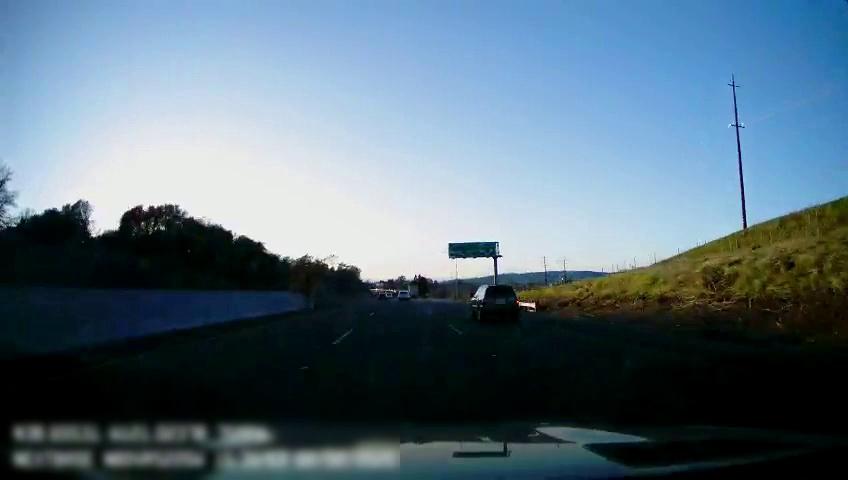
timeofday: Day
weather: Sunny
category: Drivable Space
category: Vehicles | Car
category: Vehicles | SUV
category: Vehicles | Other LV
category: Lanes | Alternate Lane
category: Lanes | Current Lane
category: Lanes | Current Lane
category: Lanes | Alternate Lane
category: Traffic | Signs